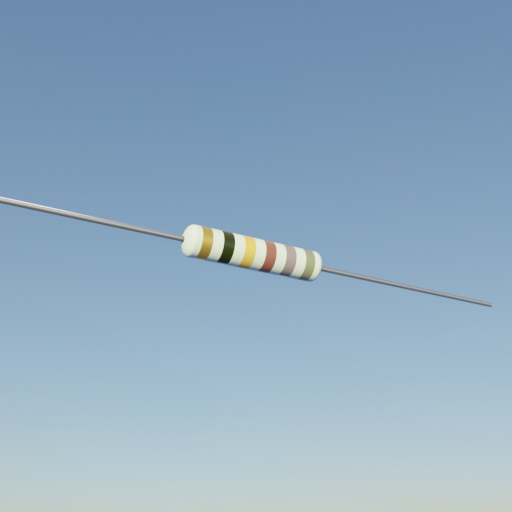
Resistor colour bands (in order): gold, black, gold, brown, gray, gray